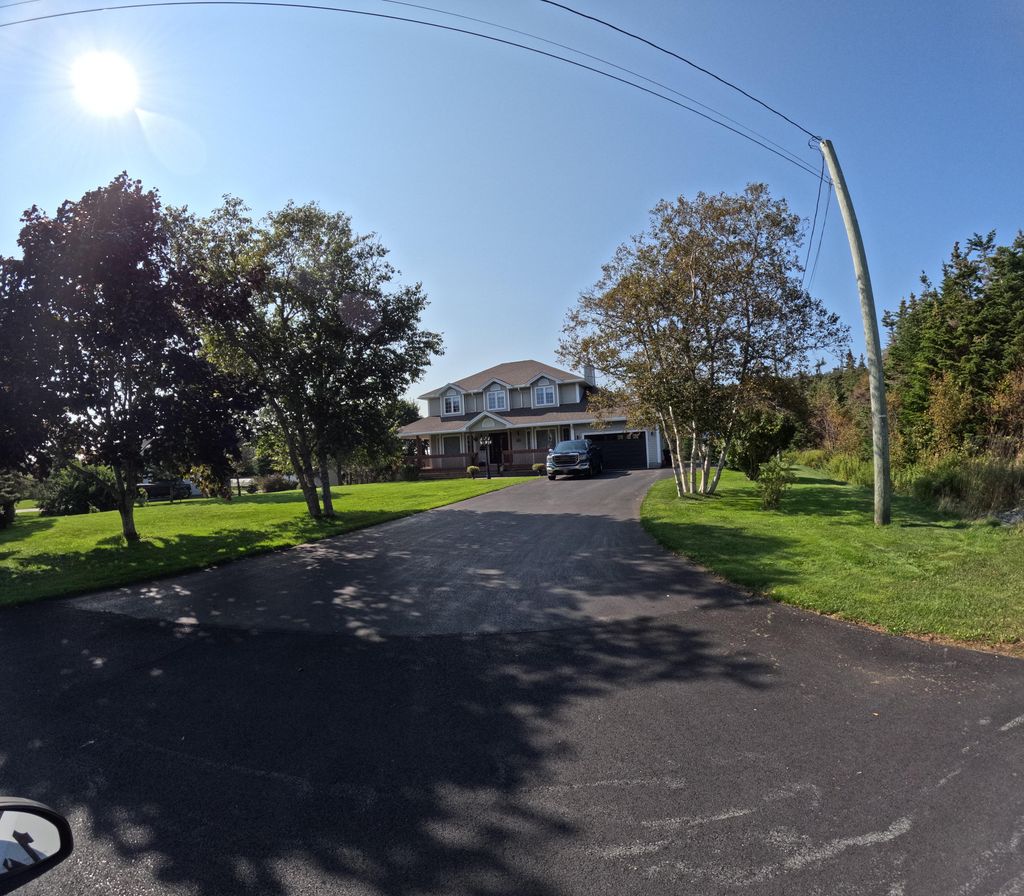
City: st_johns